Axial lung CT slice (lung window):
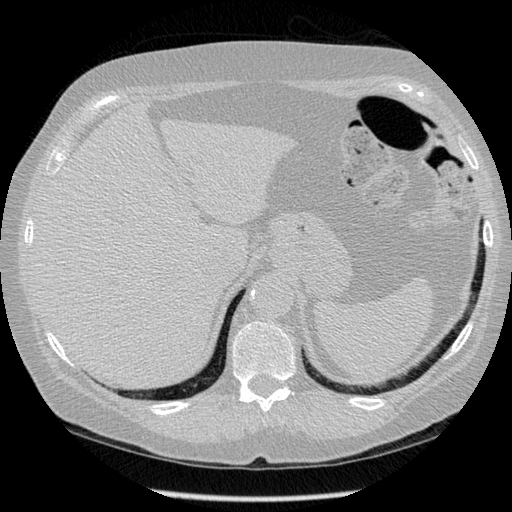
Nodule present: no